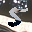
Label: 5